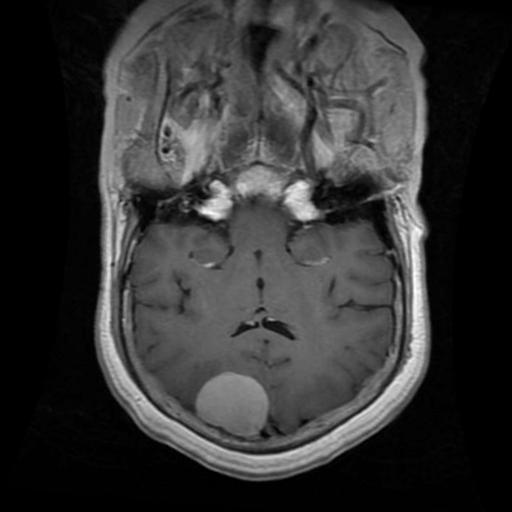
Label: meningioma